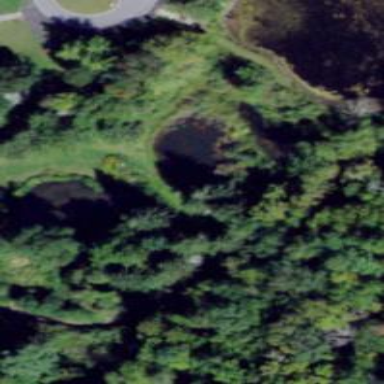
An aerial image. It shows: Pond surrounded by natural water.